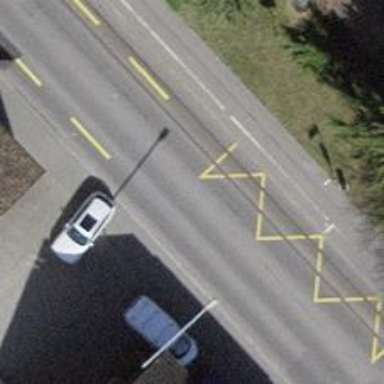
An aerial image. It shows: Public transport stop position.